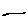
Label: line